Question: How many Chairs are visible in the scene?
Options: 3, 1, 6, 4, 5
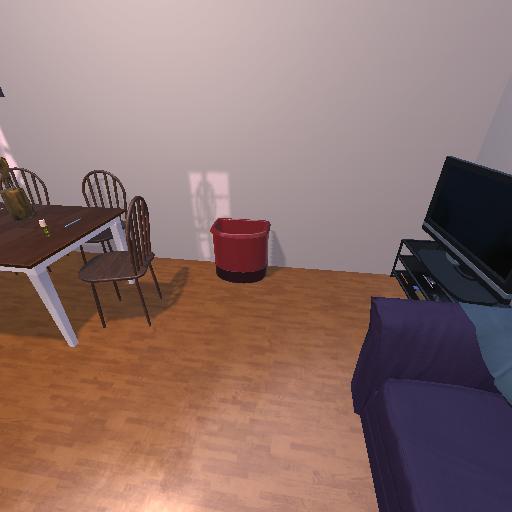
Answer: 3